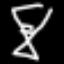
Label: hourglass